Field crop: maize
Growth stage: 2
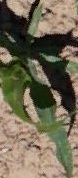
Species: maize